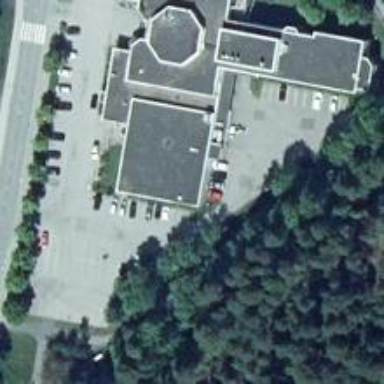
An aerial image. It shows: Post office.